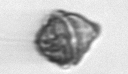
Label: Kryptoperidinium_triquetrum